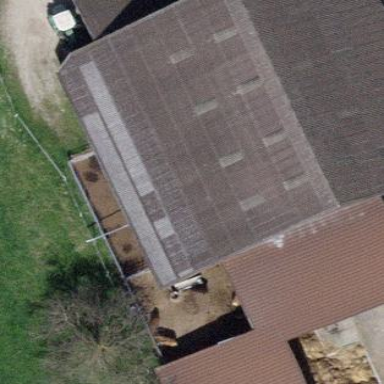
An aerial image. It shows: Farm building.